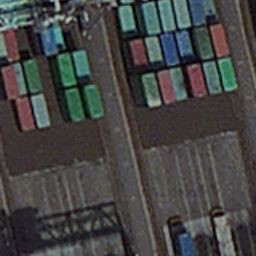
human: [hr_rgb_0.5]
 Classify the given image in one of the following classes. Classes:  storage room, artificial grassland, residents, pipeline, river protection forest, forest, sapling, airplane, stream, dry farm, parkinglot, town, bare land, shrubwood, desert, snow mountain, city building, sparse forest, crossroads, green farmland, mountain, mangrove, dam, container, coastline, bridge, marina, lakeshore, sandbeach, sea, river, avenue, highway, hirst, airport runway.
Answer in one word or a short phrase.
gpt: container